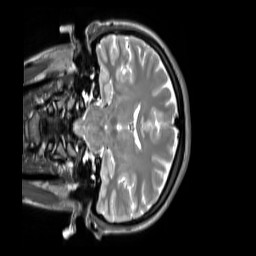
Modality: T2w
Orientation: coronal
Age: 20
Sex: female
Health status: ill
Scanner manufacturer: siemens
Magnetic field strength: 3 T
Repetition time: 2.8 s
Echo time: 0.326 s